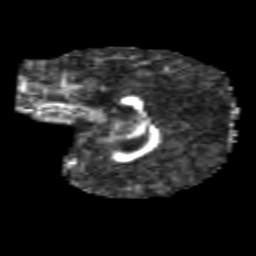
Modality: FA
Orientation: sagittal
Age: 6
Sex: female
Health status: healthy